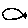
Label: fish